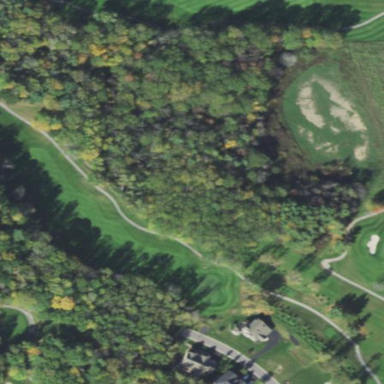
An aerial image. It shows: Golf fairway surrounded by grass.